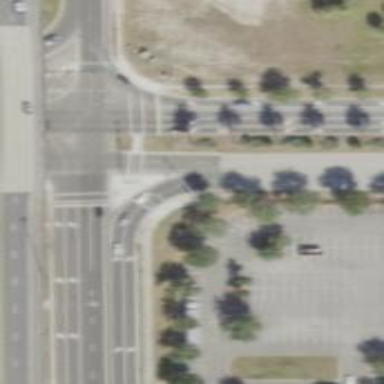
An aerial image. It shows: Footway that serves as traffic island.